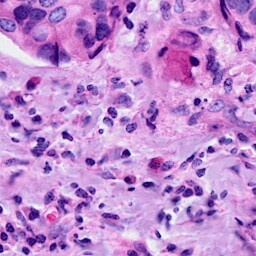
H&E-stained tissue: Breast